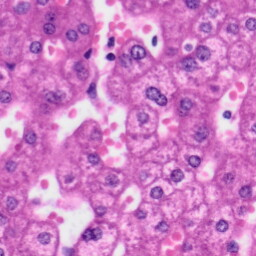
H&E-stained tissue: Liver